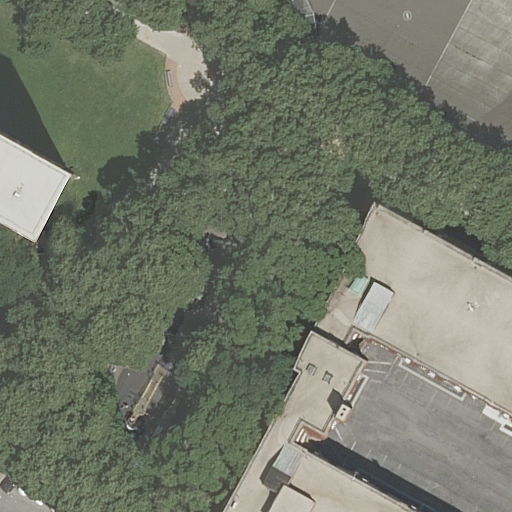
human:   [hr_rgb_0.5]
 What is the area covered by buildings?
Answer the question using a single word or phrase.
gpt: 797m2

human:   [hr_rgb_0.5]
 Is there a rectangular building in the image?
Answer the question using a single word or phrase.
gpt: yes

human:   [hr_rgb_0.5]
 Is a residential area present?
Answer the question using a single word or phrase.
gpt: yes

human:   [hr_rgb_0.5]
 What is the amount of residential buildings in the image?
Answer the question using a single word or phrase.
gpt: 1

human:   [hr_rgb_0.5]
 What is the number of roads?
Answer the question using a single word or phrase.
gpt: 1

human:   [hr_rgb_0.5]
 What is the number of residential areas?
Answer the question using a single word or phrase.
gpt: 1

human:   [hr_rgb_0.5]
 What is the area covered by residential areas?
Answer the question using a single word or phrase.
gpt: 4140m2

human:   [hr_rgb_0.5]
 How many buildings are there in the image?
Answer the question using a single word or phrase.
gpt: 2

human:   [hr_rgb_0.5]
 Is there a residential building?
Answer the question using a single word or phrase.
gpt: yes

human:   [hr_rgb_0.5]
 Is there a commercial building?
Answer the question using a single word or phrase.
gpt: no

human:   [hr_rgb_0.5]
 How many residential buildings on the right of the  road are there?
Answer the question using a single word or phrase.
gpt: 0

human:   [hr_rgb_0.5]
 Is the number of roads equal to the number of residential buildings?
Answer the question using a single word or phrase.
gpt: yes

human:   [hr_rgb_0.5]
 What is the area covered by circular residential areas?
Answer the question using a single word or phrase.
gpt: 0m2

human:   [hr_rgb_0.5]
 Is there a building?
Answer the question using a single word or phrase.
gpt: yes

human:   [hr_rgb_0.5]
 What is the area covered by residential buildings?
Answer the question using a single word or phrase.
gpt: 329m2

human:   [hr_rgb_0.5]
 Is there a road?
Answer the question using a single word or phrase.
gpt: yes

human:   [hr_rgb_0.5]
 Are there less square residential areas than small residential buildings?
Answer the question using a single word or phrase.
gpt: no

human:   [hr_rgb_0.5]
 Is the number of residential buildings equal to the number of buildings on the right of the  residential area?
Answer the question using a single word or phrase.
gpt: no

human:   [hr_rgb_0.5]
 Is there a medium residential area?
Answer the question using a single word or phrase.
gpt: no

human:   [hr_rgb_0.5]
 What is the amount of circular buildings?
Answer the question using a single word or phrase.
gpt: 0

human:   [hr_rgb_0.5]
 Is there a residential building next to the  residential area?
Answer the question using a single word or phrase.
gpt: yes

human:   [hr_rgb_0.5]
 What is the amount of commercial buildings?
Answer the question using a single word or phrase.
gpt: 0

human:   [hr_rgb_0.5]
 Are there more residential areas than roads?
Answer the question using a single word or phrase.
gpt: no

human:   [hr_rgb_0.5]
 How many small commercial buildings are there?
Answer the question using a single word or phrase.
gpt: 0

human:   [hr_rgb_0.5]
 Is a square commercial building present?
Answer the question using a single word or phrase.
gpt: no

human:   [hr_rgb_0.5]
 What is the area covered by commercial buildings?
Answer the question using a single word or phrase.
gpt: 0m2

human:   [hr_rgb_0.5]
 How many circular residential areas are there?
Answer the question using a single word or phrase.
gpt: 0

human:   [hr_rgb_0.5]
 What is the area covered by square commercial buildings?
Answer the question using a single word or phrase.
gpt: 0m2

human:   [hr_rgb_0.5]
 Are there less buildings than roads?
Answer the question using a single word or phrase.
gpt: no

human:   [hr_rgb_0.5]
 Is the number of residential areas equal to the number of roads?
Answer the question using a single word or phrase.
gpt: yes

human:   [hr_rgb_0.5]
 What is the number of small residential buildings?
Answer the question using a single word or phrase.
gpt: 0

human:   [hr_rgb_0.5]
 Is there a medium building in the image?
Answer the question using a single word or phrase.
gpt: yes

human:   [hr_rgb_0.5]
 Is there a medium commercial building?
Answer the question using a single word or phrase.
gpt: no

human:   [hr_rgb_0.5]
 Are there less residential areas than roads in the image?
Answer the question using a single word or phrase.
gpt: no

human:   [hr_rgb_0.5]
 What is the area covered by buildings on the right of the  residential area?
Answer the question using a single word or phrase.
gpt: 0m2

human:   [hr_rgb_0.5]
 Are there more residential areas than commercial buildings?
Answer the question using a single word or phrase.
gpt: yes

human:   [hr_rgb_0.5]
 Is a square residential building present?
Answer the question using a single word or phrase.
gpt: no

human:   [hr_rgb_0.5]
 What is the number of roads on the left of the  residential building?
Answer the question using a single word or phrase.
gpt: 0

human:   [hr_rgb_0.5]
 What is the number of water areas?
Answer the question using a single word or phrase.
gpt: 0

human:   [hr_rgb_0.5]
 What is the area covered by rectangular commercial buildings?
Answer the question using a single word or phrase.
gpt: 0m2

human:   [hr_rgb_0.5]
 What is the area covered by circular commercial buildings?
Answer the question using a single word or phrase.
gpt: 0m2

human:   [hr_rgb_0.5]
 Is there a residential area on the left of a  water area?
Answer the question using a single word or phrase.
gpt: no

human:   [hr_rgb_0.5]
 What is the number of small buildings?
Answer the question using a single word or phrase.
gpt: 0

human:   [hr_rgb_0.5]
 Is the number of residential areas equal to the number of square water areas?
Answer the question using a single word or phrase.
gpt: no

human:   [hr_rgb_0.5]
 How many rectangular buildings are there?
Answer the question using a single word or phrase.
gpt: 1

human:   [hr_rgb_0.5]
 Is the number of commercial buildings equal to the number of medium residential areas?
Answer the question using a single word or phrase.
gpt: yes

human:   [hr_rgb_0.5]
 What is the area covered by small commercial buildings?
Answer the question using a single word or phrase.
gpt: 0m2

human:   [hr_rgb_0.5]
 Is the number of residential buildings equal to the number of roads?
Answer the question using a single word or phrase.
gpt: yes

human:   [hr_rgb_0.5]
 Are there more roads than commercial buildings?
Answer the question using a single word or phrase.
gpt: yes

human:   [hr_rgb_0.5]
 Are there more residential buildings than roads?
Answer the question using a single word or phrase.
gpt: no

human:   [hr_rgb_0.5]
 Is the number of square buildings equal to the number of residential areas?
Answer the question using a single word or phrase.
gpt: no

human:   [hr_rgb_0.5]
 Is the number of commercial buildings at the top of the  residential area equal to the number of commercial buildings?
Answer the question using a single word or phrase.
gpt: yes

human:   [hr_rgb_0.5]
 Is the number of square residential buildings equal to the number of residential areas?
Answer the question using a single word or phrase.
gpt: no

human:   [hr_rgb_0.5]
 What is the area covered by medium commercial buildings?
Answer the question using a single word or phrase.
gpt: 0m2

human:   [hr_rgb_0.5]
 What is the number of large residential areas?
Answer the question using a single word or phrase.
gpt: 1

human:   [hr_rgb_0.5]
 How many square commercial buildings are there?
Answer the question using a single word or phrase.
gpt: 0

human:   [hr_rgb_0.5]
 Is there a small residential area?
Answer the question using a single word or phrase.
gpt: no

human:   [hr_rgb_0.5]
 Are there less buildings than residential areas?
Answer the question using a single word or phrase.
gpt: no

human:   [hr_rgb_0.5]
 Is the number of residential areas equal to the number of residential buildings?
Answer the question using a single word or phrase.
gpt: yes

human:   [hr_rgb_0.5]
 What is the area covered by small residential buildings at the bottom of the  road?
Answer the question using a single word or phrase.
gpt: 0m2

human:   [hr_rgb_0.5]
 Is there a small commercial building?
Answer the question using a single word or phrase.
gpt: no

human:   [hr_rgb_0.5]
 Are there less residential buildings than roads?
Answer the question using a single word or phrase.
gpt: no

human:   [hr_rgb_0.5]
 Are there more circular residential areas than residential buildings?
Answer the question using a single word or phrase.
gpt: no

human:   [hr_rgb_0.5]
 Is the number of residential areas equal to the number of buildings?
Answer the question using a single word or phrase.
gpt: no